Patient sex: M
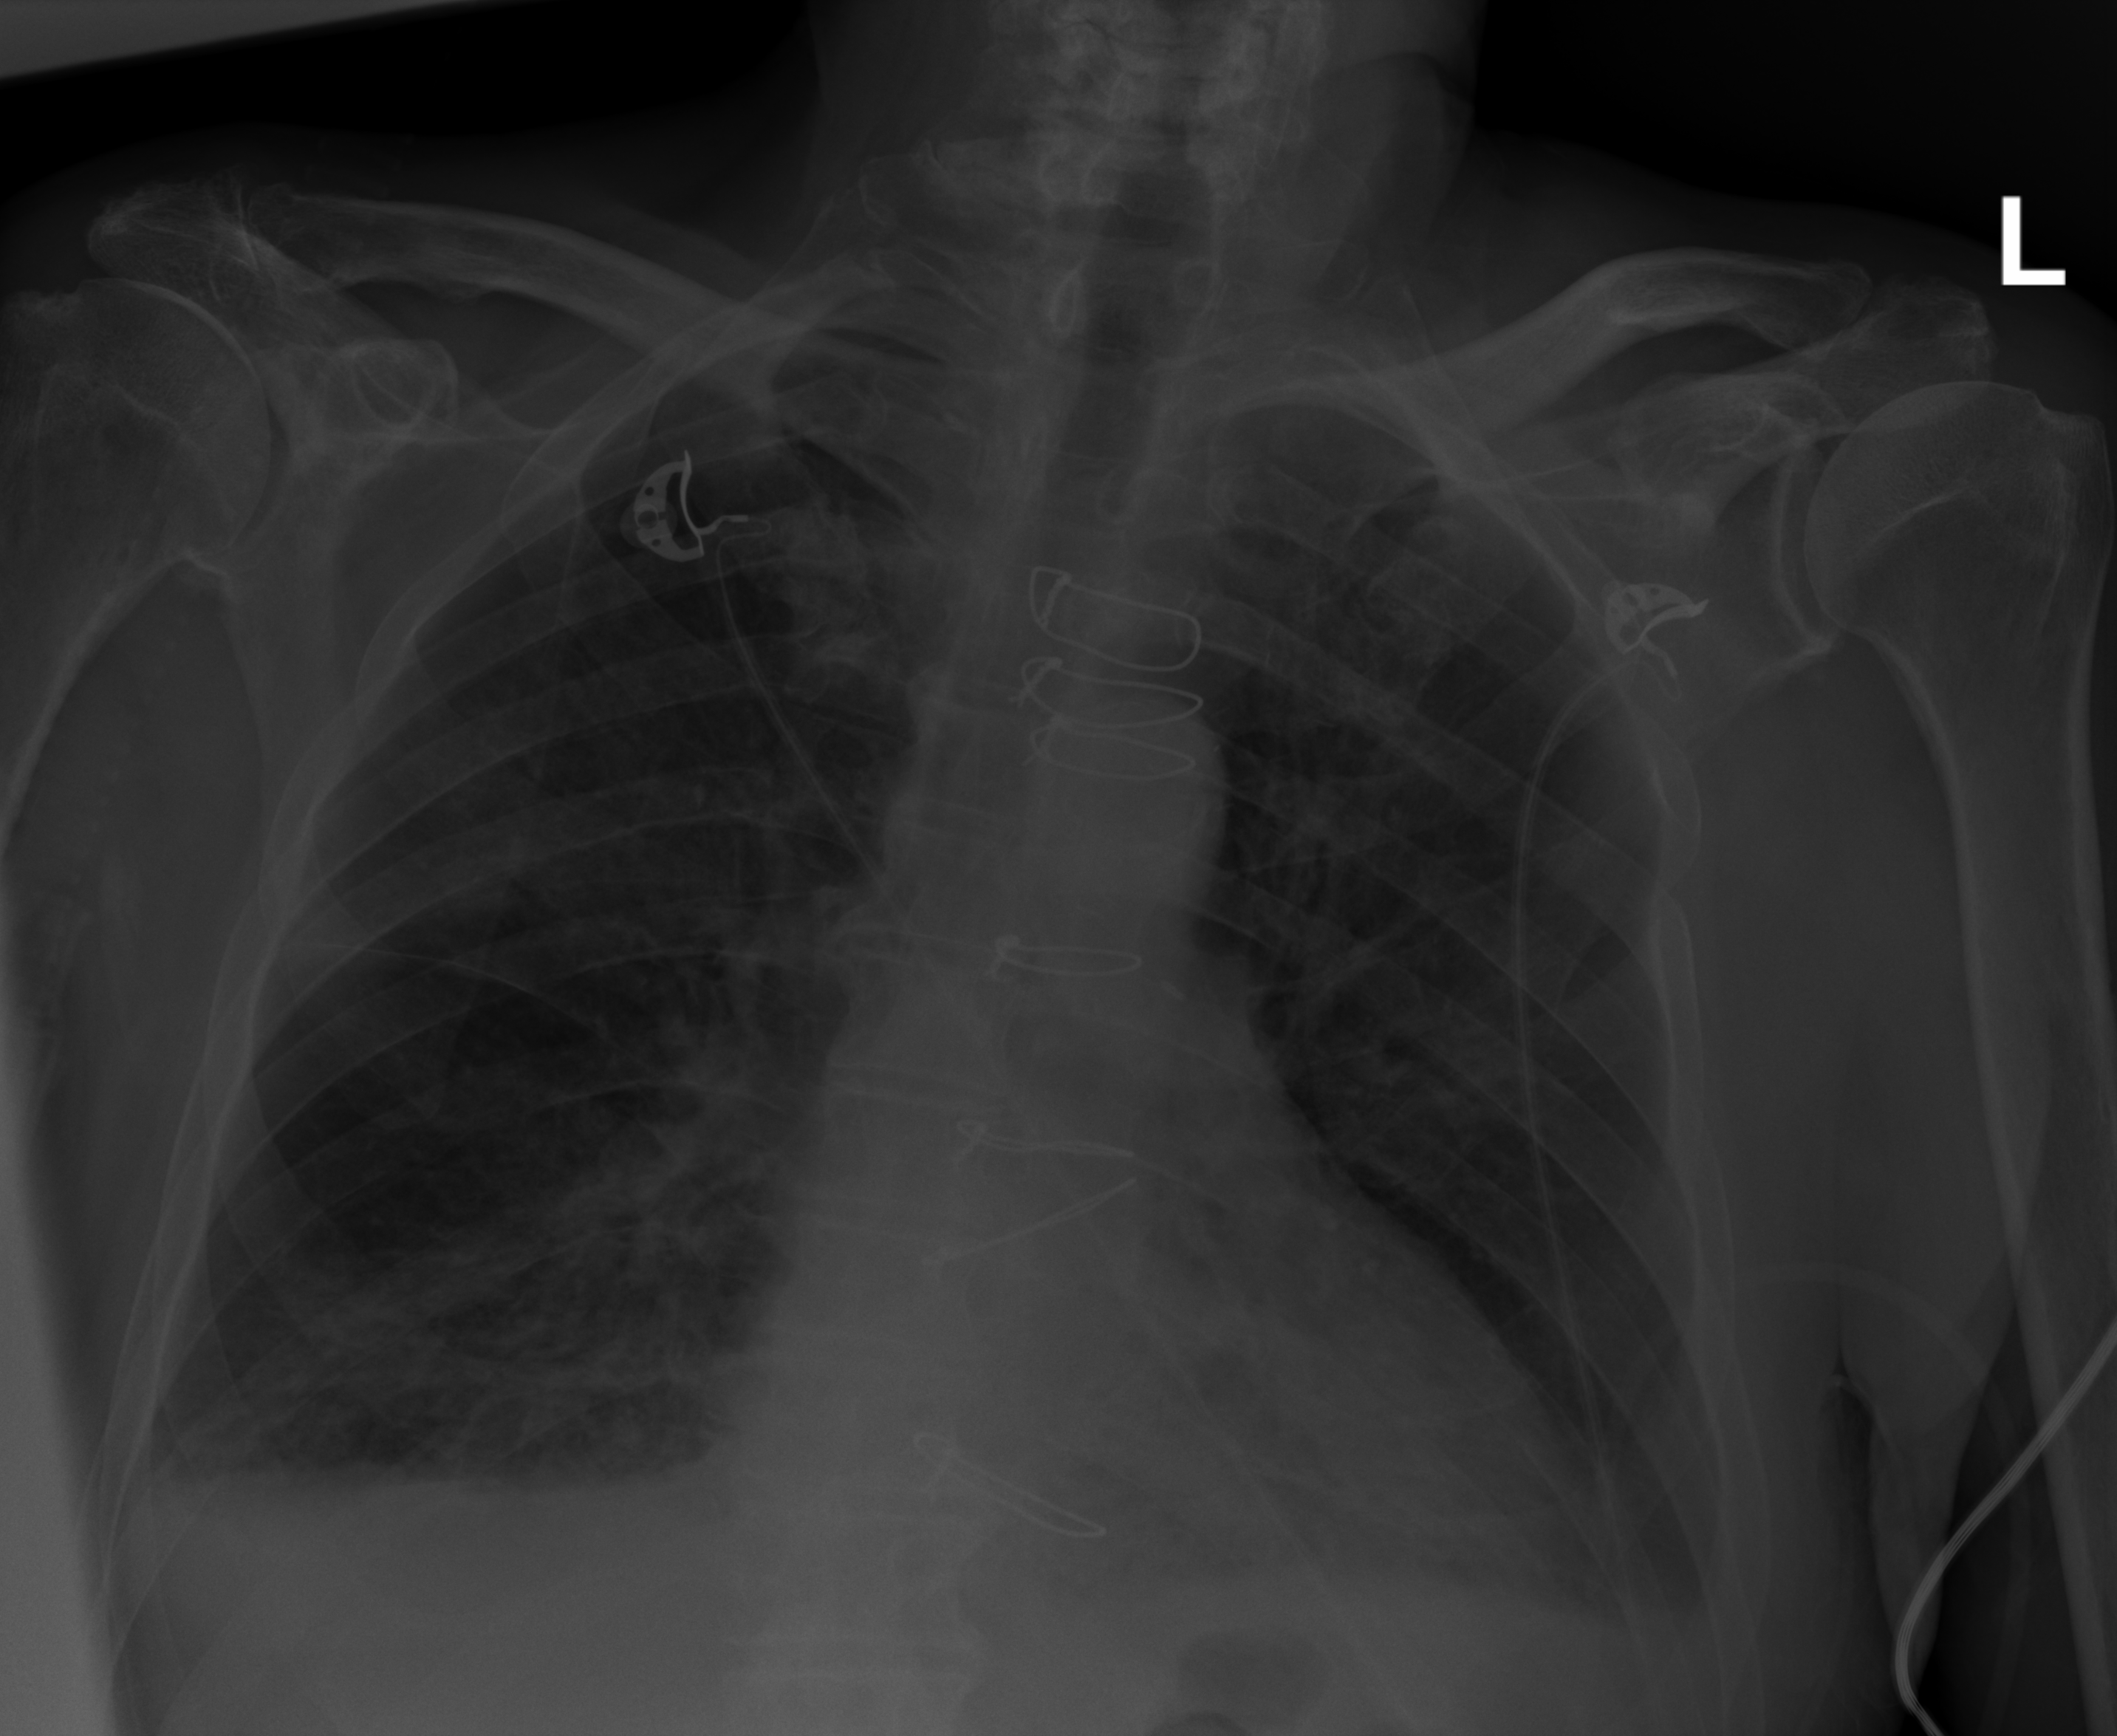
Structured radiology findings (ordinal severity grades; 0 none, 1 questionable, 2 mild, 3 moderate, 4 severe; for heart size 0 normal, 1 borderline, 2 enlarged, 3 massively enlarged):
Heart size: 0
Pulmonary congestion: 0
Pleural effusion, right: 2
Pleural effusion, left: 2
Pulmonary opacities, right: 2
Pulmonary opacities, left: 0
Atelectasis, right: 2
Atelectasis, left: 2